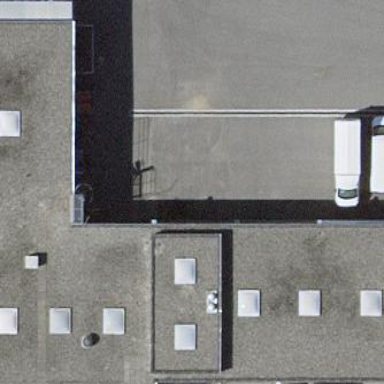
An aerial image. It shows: Industrial building.